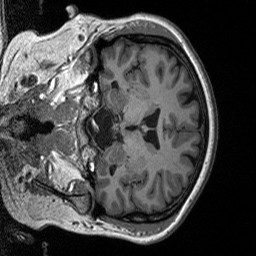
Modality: T1w
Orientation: coronal
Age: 42
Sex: female
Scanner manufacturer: siemens
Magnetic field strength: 3 T
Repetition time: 2.53 s
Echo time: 0.00219 s